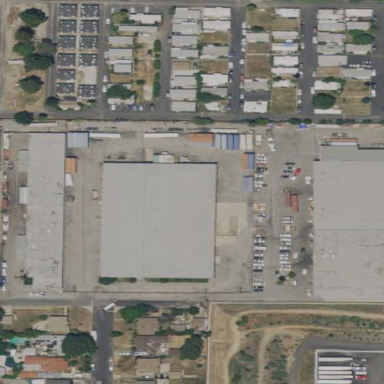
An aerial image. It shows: Industrial building.